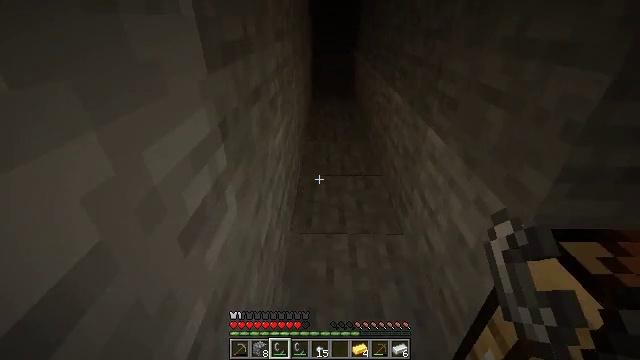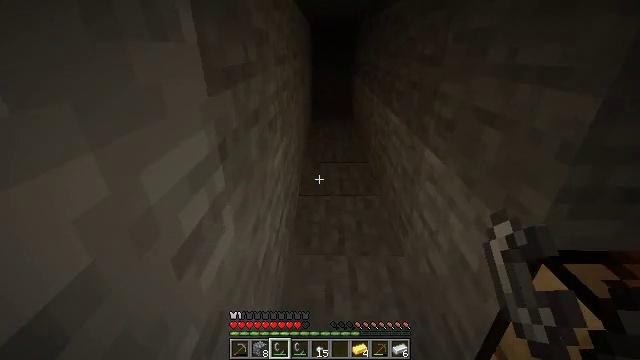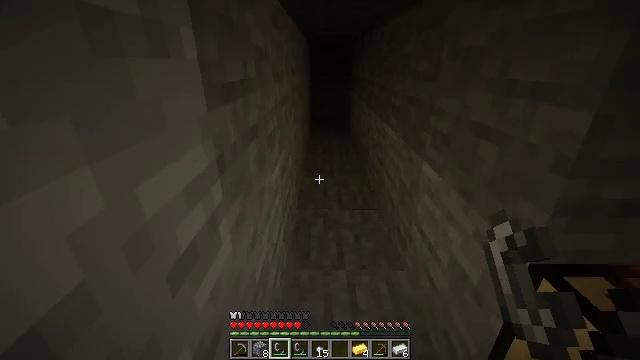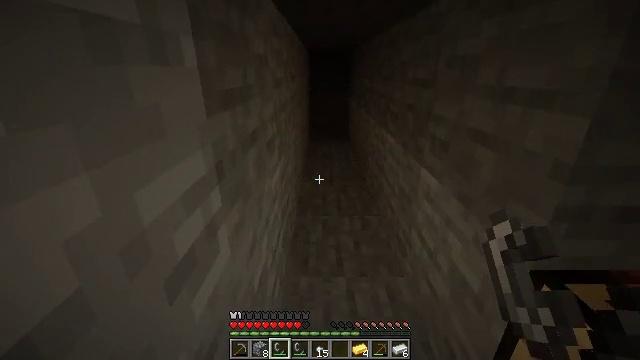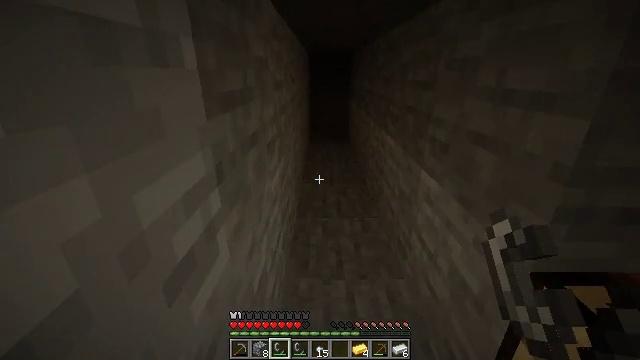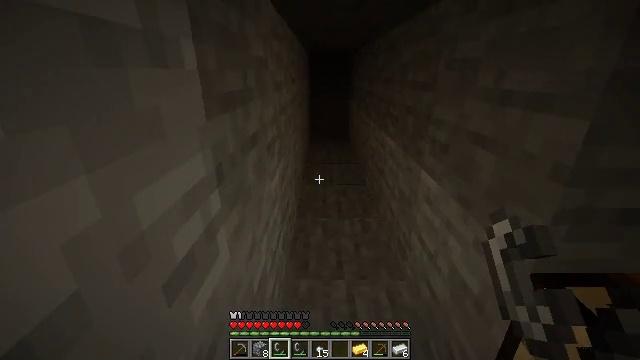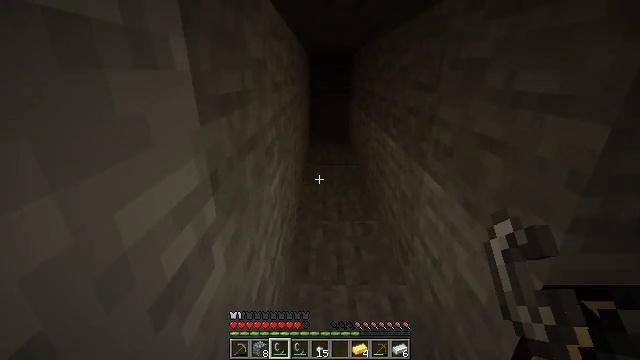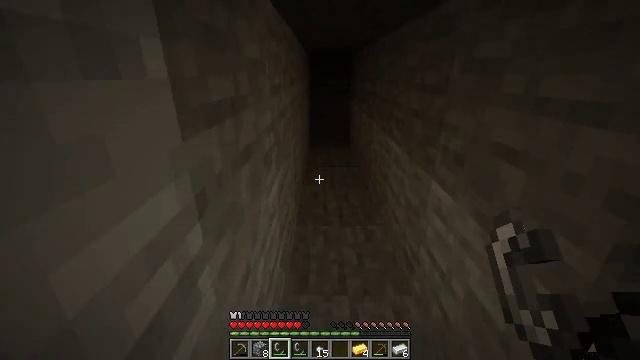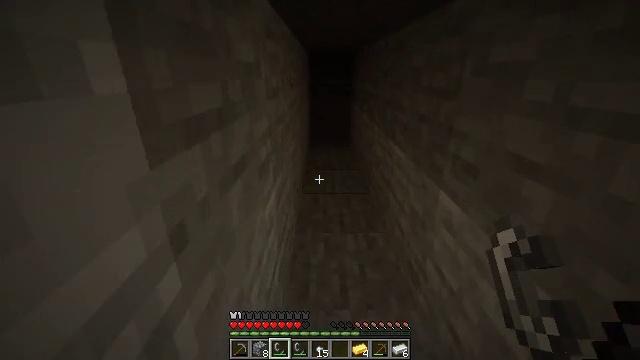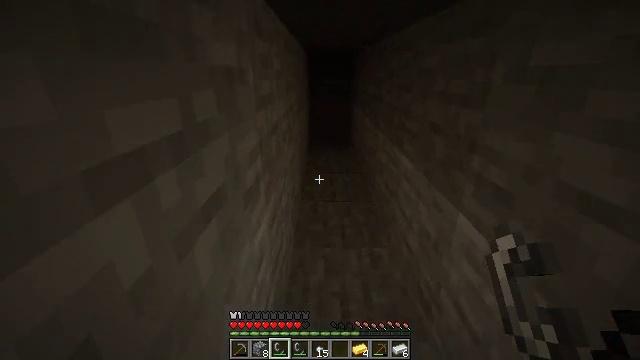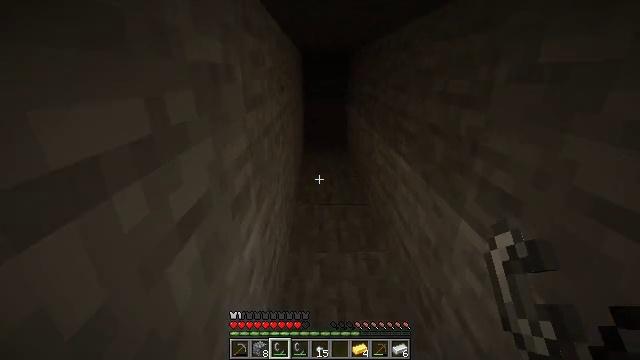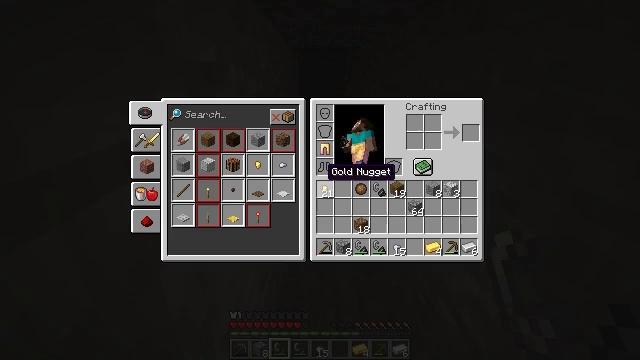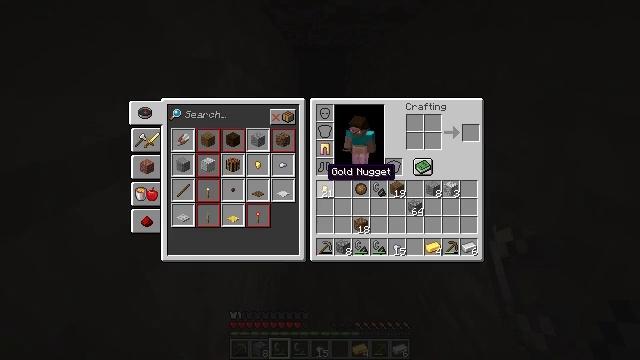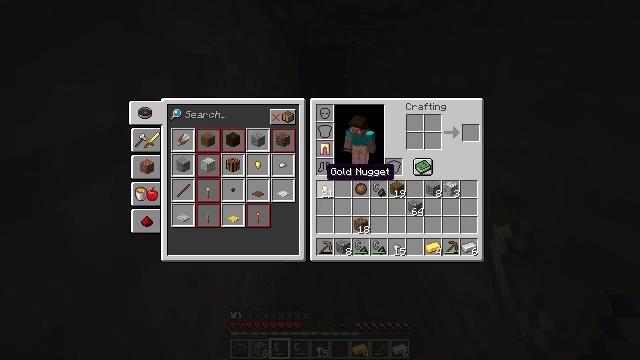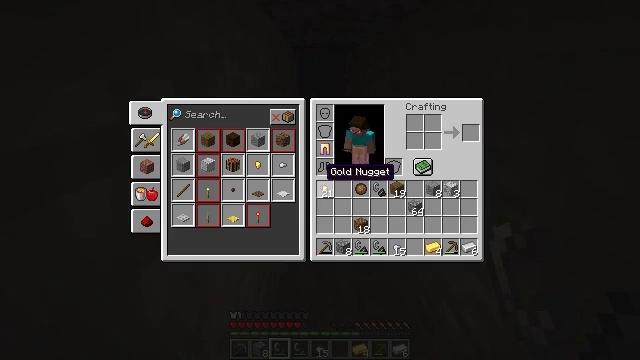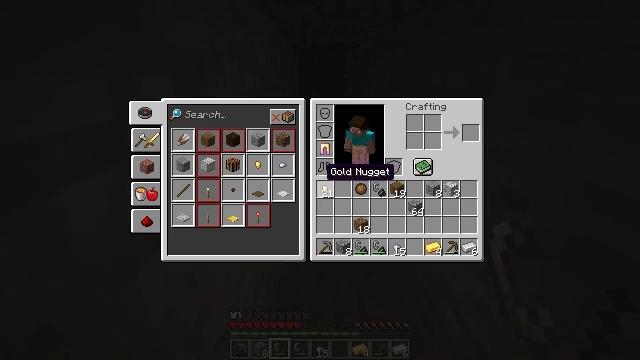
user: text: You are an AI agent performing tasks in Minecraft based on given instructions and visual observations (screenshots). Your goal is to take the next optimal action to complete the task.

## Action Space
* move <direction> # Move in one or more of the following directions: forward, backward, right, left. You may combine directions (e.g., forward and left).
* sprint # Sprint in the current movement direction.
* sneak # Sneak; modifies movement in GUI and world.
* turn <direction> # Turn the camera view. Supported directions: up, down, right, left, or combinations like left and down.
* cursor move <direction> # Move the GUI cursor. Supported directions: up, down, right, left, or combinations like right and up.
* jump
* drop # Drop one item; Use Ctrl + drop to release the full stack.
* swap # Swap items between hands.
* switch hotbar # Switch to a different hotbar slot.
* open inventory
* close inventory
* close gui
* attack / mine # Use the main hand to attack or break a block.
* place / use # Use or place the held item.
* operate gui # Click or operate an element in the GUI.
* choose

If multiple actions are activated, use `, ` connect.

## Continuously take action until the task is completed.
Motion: motion action
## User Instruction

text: Drop a fire charge.
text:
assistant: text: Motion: turn up
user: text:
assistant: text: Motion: turn up
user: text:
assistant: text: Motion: turn up
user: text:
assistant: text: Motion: no_op
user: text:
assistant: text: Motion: no_op
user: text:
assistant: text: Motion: move forward
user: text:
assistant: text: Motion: move forward
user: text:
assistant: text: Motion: move forward
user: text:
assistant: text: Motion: no_op
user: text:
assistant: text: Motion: turn right
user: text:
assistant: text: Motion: close inventory
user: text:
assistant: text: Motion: close inventory
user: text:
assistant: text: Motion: close inventory
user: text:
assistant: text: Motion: open gui
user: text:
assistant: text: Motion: no_op
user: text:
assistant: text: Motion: no_op
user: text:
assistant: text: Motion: cursor move right
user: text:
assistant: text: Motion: cursor move right and down
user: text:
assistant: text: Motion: cursor move right and down
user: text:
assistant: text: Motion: cursor move down
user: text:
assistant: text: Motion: no_op
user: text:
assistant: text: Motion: no_op
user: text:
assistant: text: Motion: cursor move down
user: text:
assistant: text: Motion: cursor move down
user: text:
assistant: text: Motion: no_op
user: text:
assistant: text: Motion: no_op
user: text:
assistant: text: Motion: no_op
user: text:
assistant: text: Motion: no_op
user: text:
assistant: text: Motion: no_op
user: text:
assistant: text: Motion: no_op